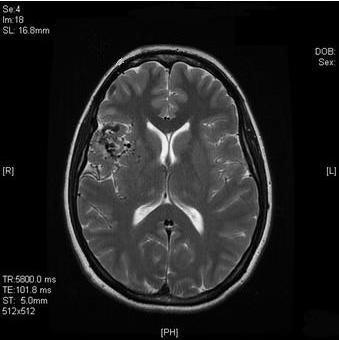
Label: notumor